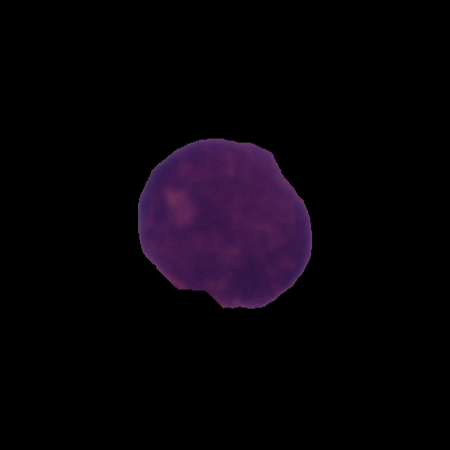
Label: cancer